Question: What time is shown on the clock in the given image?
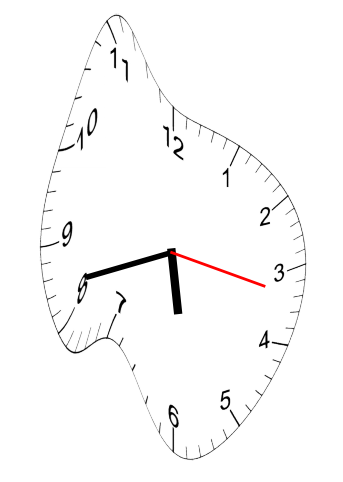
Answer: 05:42:17